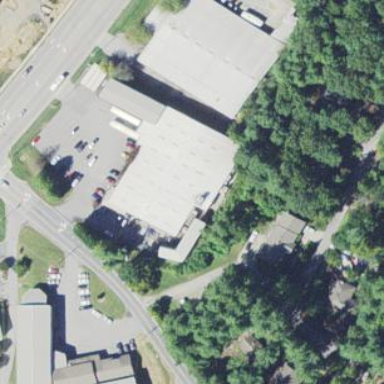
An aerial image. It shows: Commercial building.